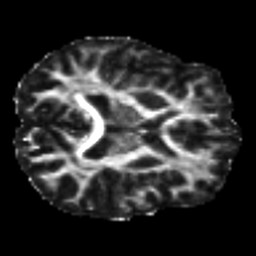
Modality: FA
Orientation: axial
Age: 24
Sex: male
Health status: ill
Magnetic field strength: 3 T
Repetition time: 8.4 s
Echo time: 0.0926 s